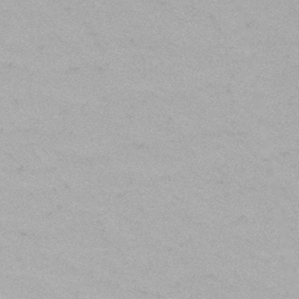
Label: frost